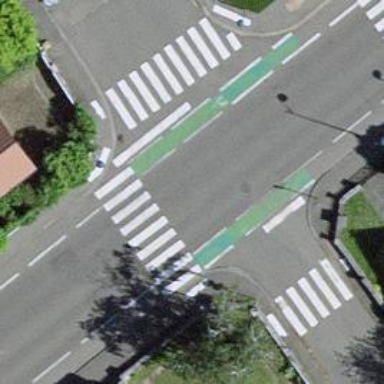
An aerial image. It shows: Zebra crossing for pedestrians.